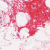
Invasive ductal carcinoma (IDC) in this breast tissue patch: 0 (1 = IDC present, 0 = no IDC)